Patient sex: M
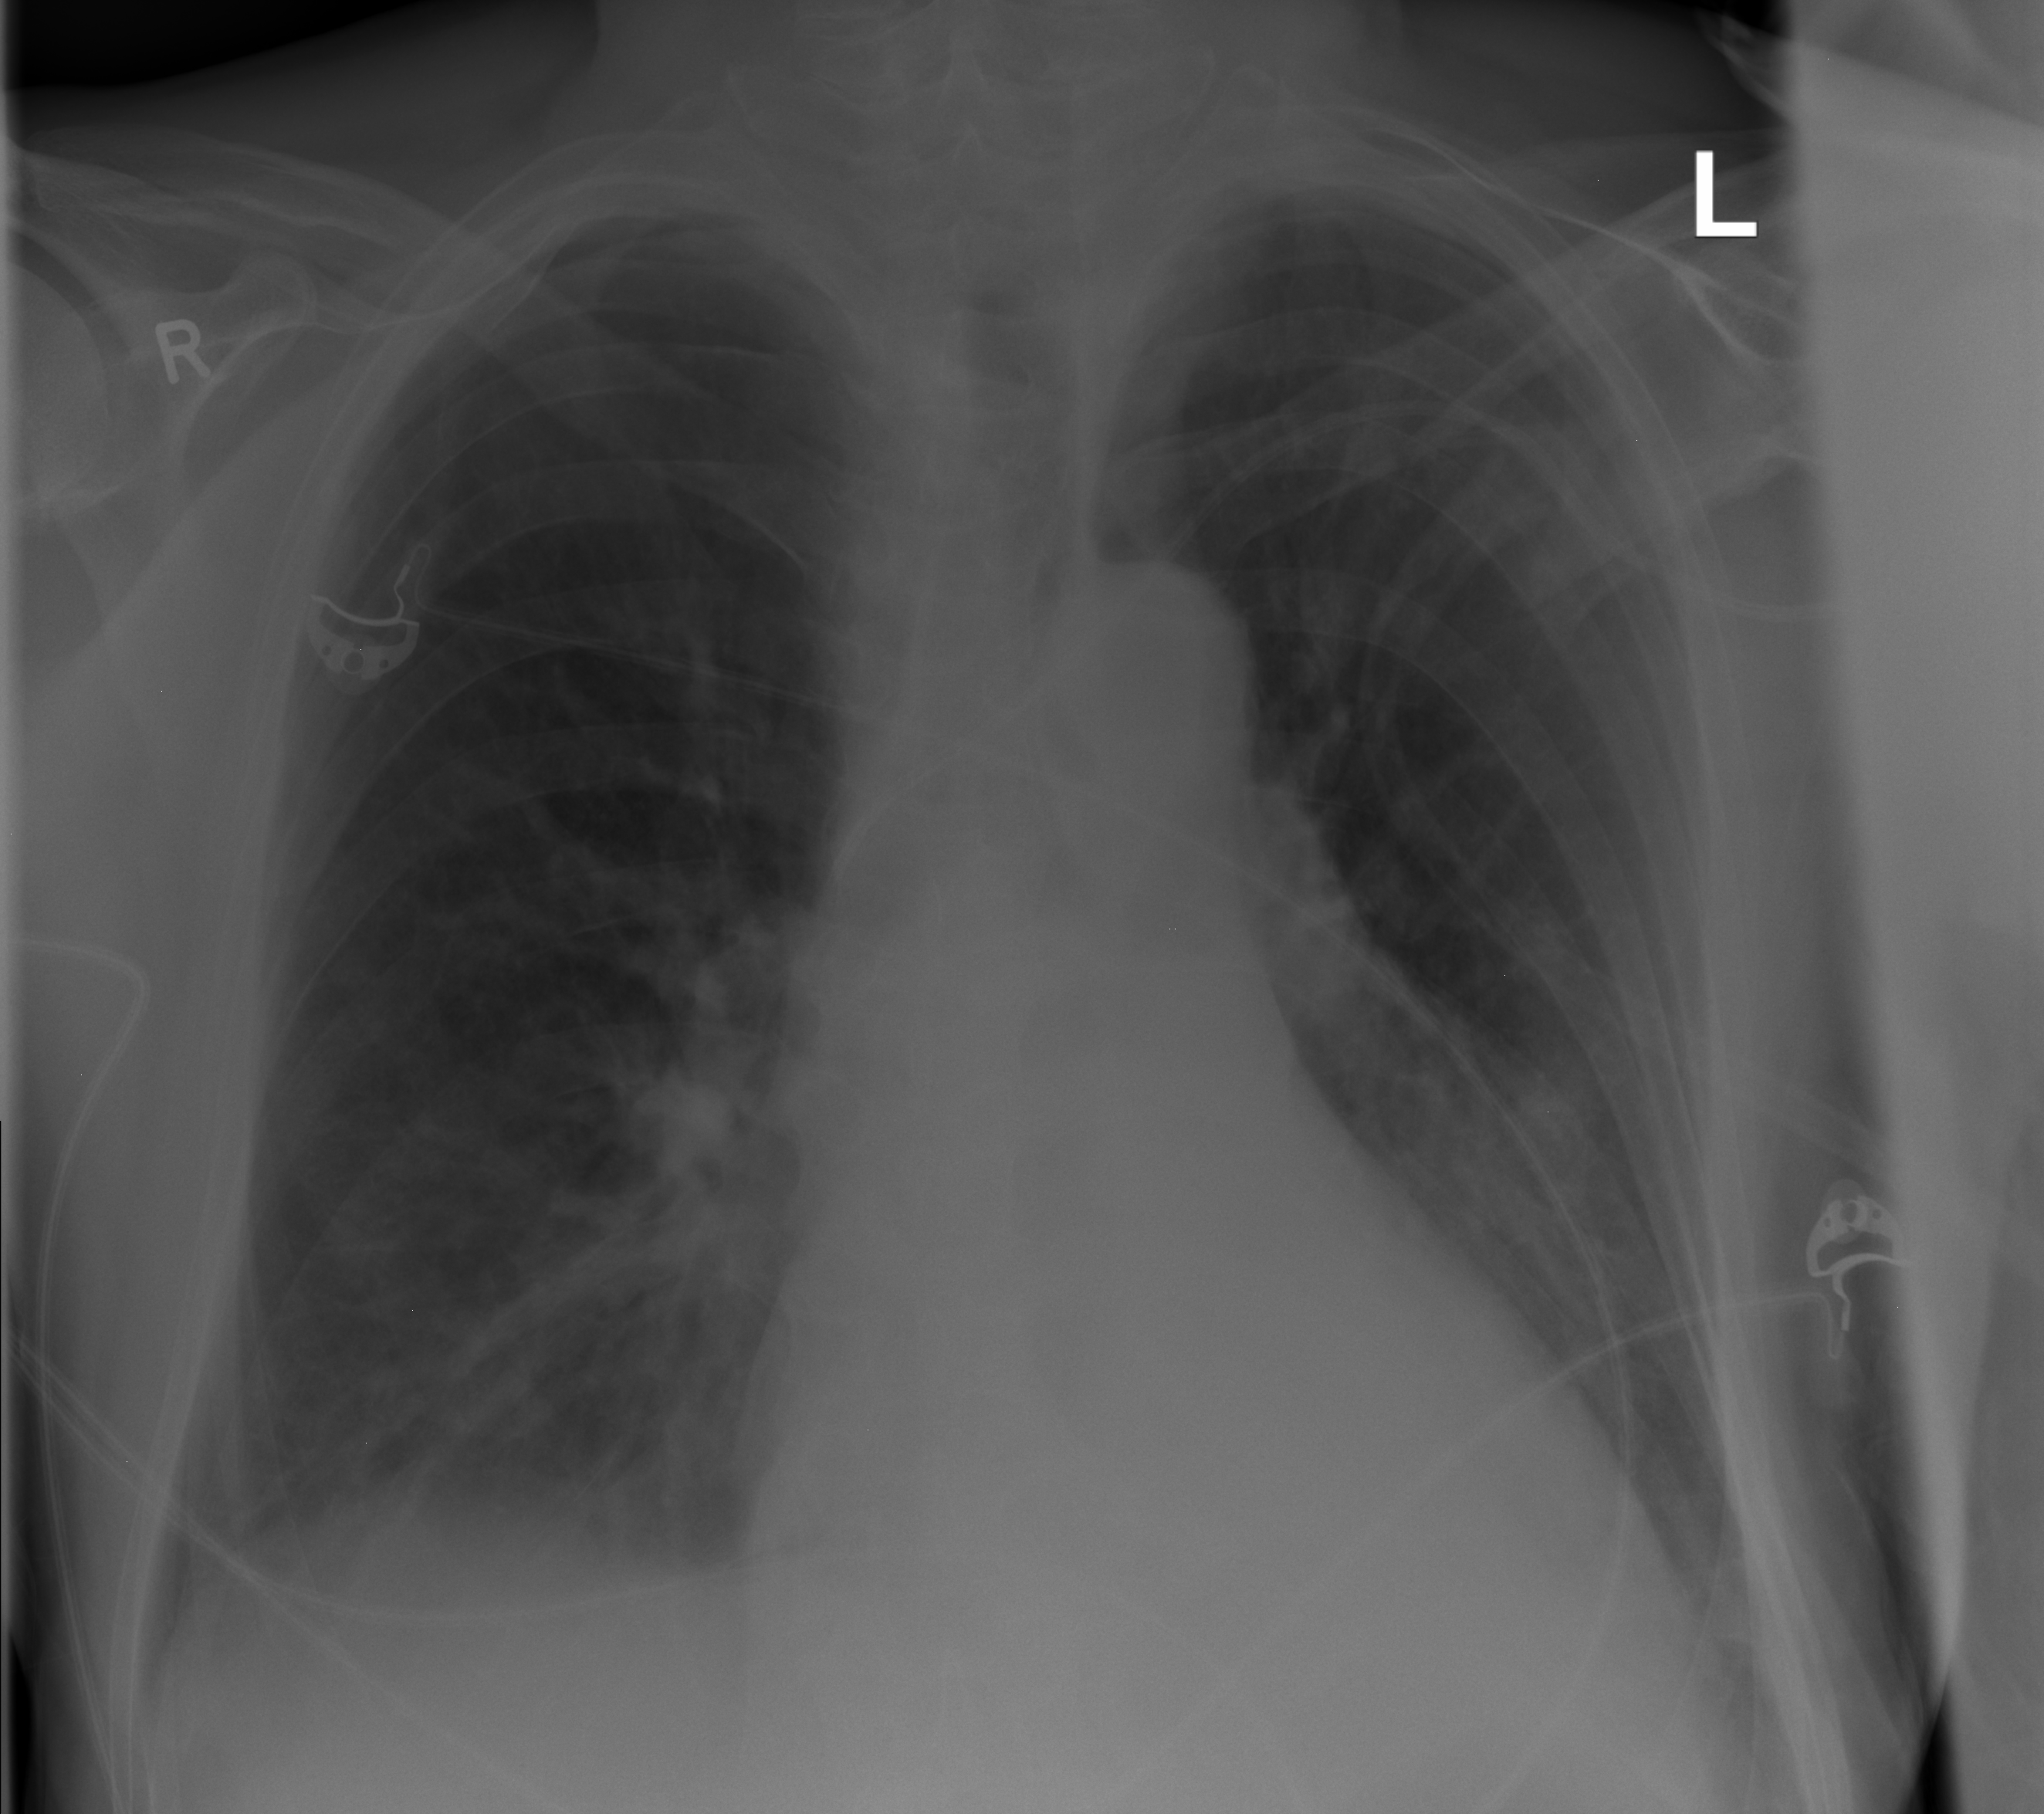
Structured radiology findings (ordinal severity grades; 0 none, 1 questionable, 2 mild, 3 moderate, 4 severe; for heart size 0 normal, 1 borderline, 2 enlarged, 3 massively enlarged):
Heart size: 0
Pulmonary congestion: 0
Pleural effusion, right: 0
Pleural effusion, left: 0
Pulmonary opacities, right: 0
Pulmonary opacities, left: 0
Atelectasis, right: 2
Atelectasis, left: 2